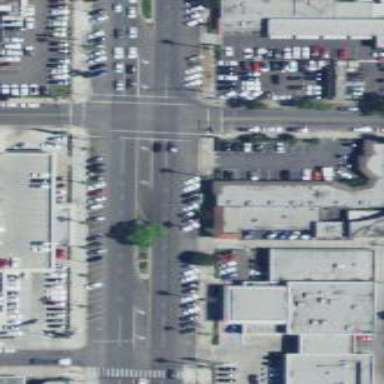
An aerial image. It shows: Retail building.